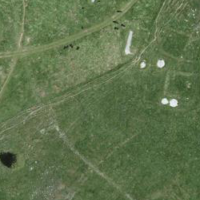
EUNIS habitat code: 24
Species observed at this site:
Campanula glomerata